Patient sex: F
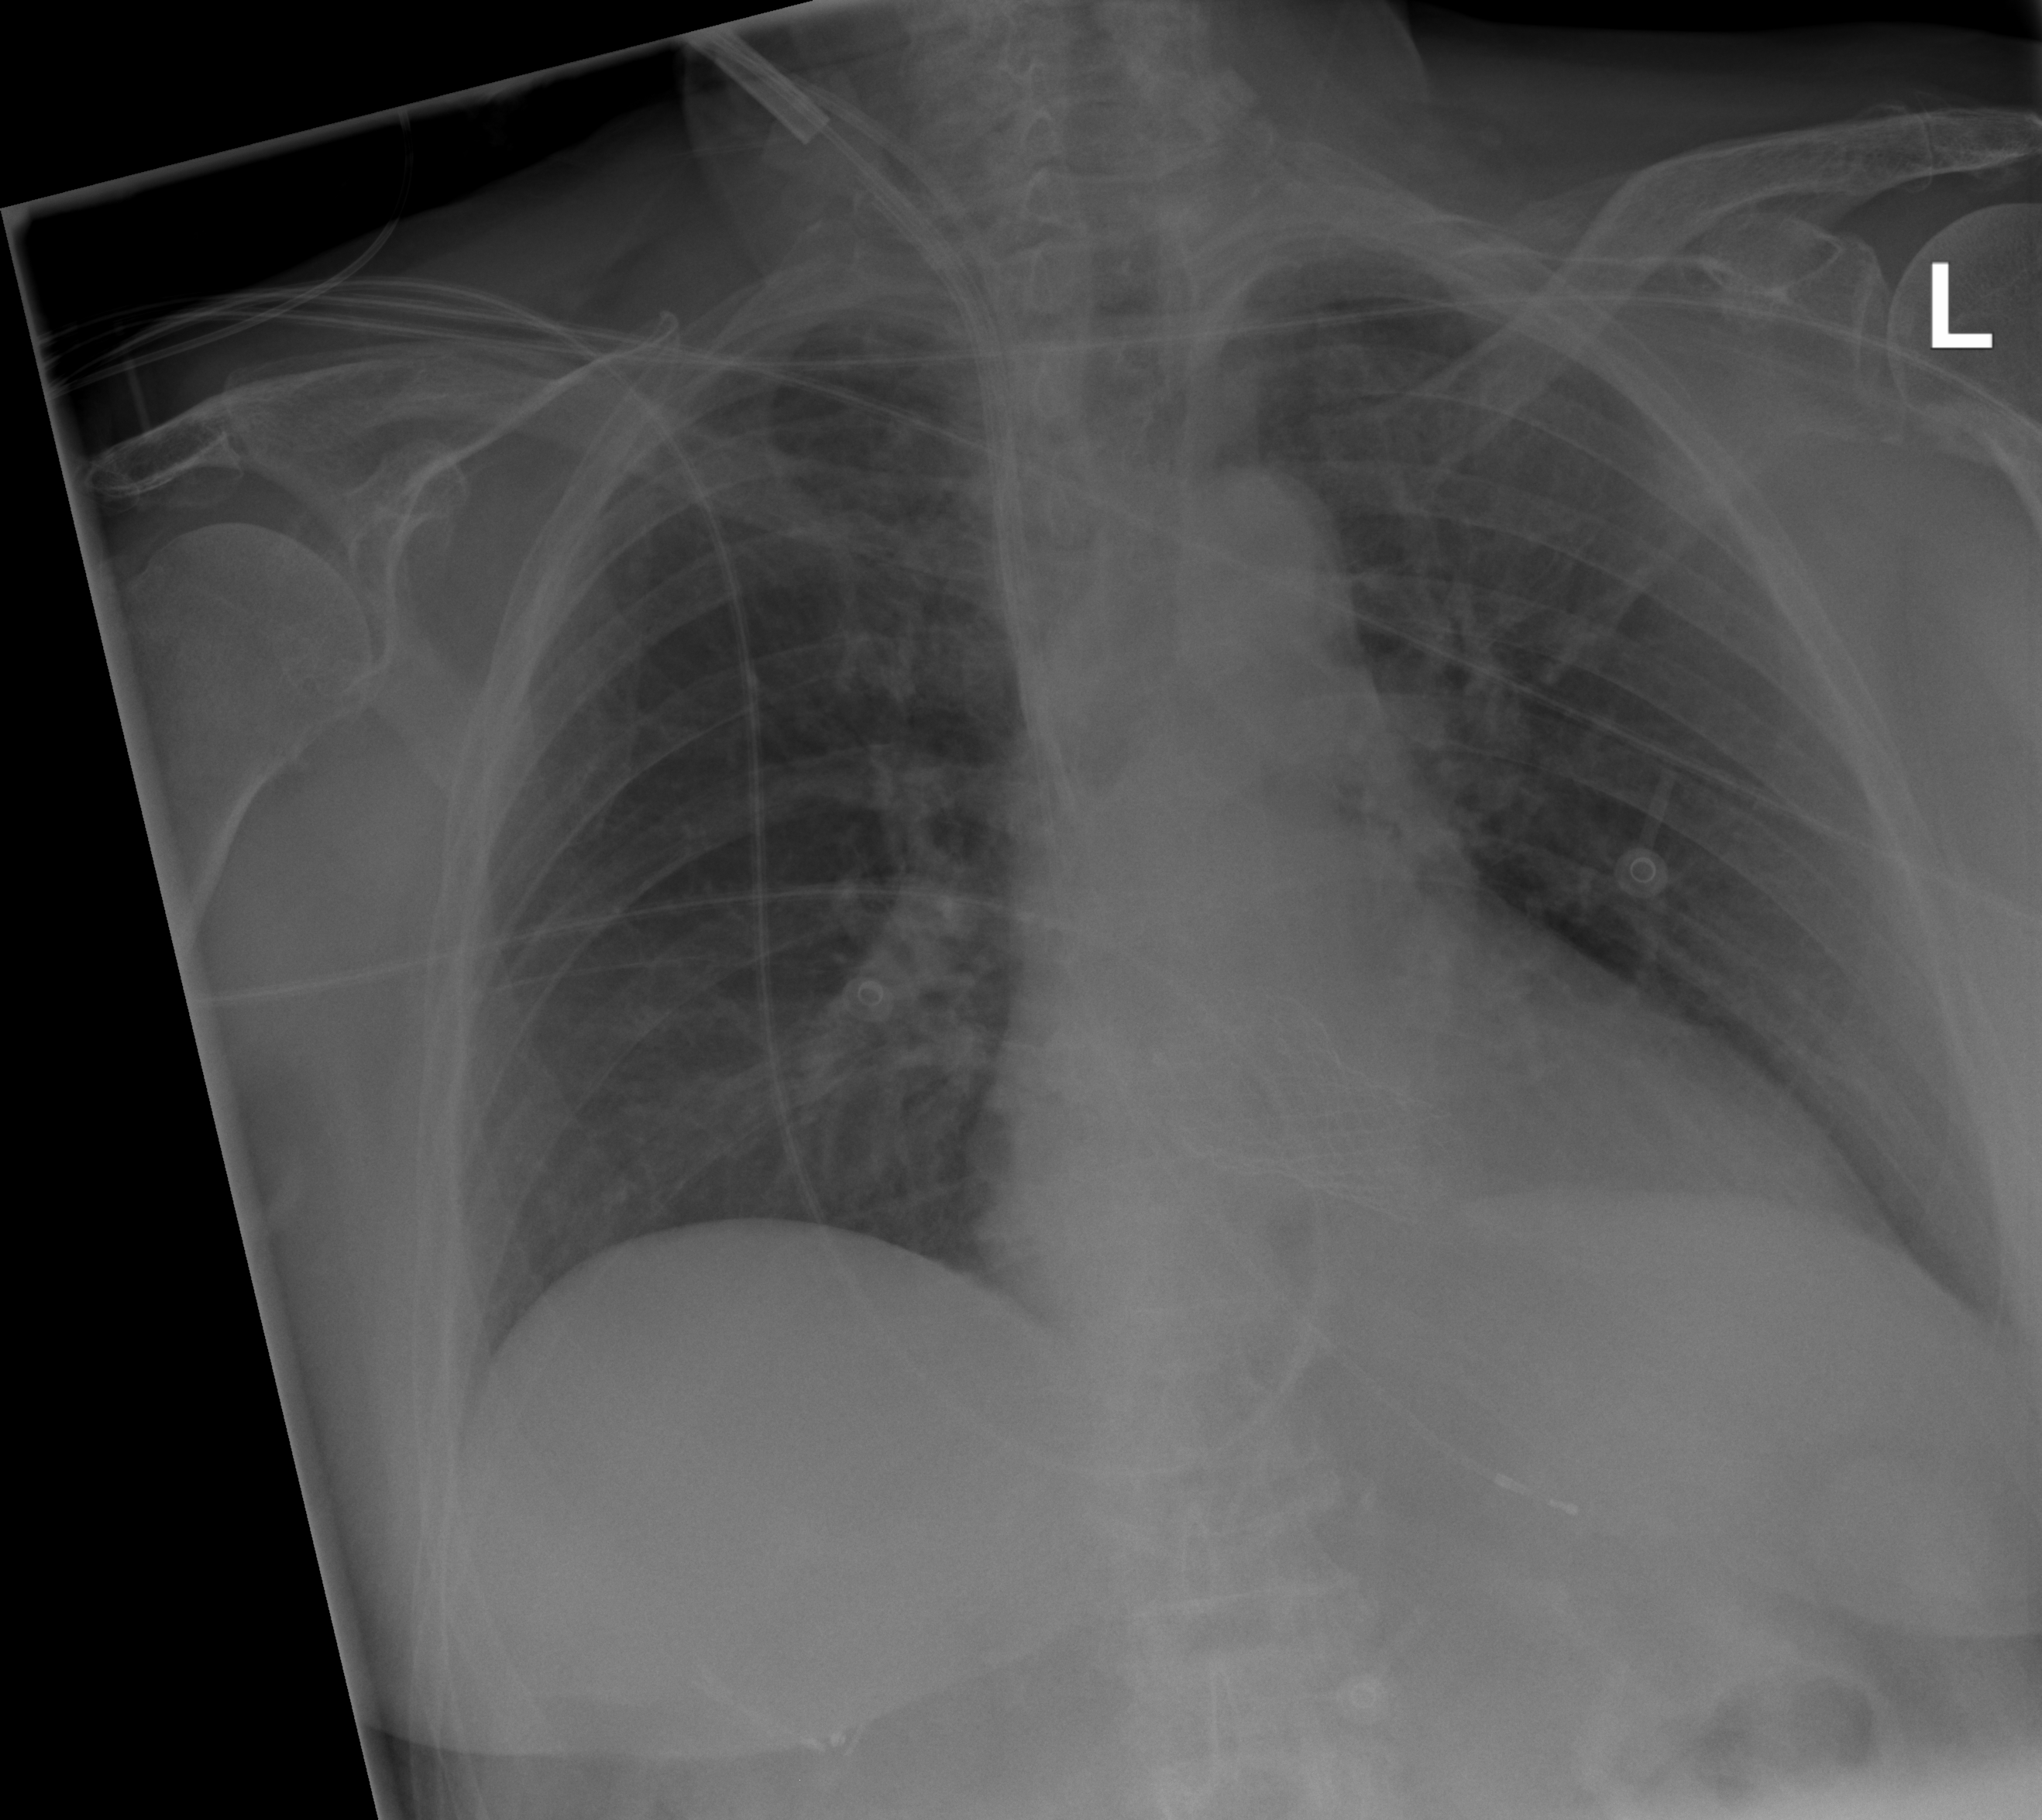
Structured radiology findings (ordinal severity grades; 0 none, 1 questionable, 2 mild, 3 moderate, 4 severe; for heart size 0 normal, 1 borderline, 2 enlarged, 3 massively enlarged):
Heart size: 2
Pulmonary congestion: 2
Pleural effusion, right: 0
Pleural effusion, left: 0
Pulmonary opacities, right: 0
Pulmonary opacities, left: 0
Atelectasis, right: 0
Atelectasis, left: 0